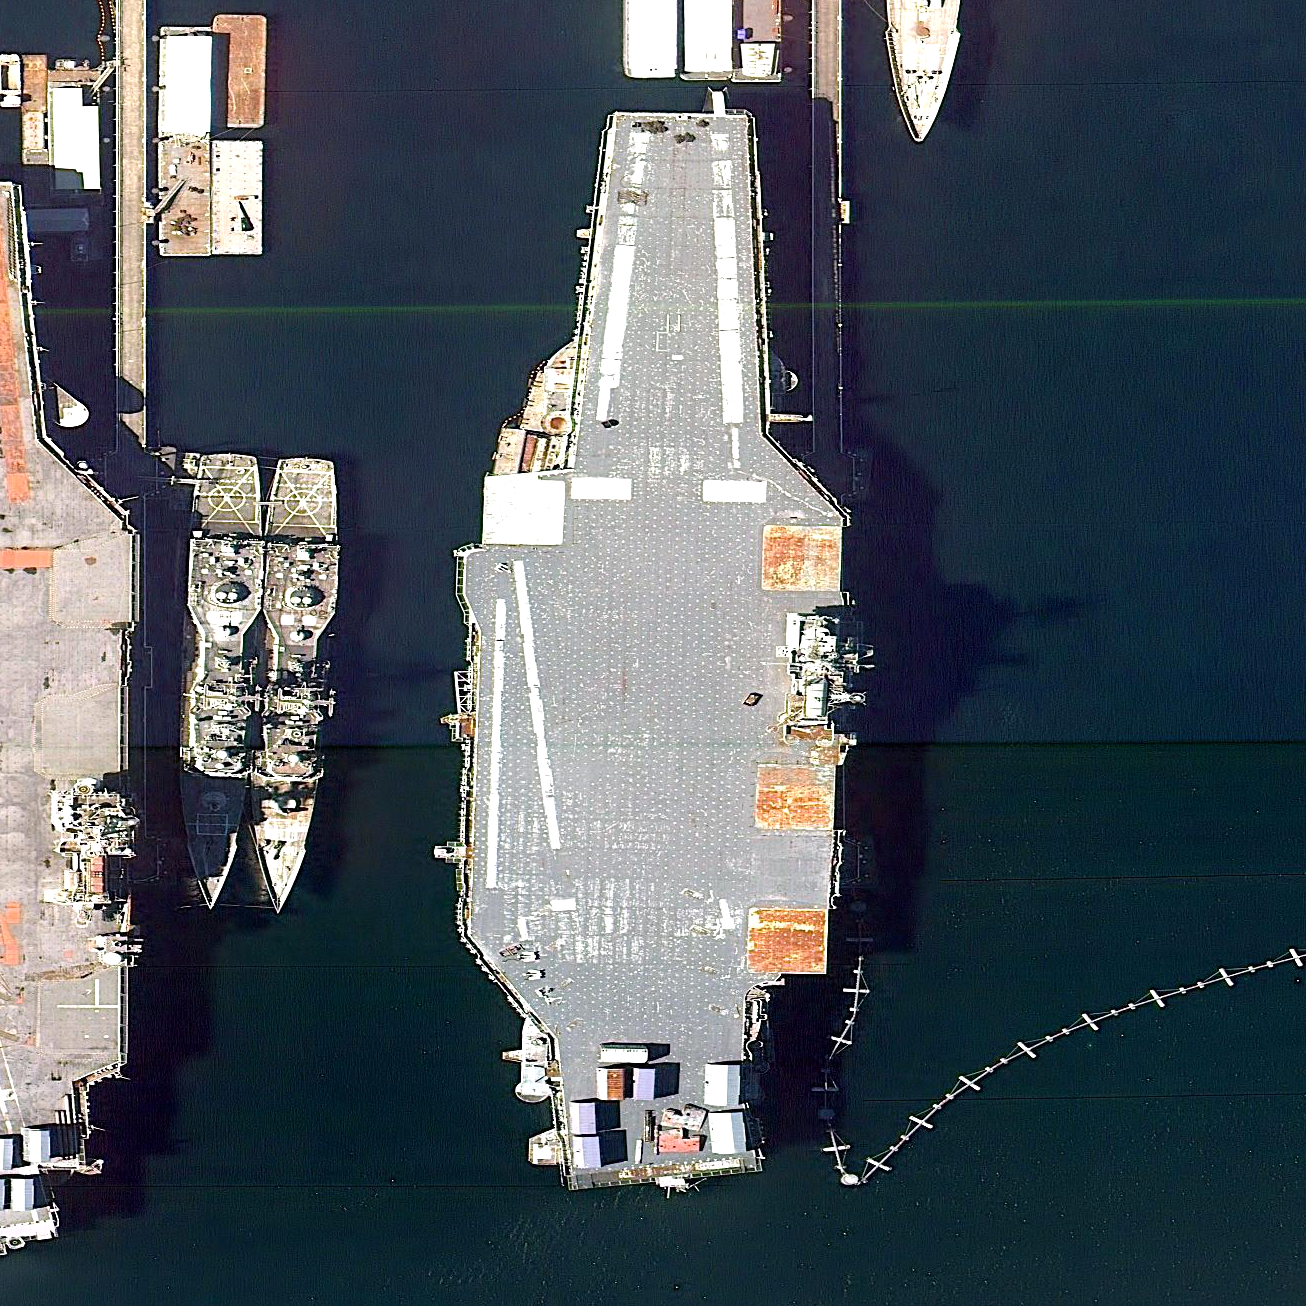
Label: aircraft_carrier